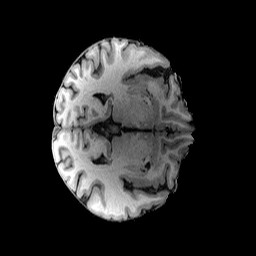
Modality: T1w
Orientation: axial
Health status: healthy